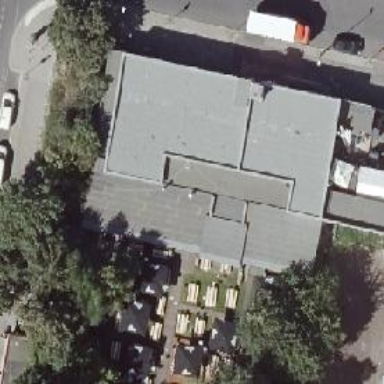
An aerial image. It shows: Lively nightclub.